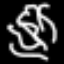
Label: squiggle